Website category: book
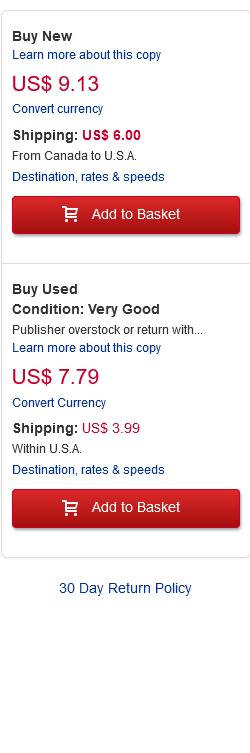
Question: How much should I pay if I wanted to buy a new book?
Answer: US$ 9.13

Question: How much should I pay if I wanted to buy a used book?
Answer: US$ 7.79

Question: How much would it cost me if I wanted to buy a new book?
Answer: US$ 9.13

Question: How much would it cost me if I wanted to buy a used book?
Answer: US$ 7.79

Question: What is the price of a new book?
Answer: US$ 9.13

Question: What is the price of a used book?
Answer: US$ 7.79

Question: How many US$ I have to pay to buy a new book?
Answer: US$ 9.13

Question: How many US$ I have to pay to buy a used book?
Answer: US$ 7.79

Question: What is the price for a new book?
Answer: US$ 9.13

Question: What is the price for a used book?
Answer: US$ 7.79

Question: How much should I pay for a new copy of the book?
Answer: US$ 9.13

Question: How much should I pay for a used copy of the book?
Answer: US$ 7.79

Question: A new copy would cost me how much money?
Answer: US$ 9.13

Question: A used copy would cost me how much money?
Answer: US$ 7.79

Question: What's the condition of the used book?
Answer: Very Good

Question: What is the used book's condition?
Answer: Very Good

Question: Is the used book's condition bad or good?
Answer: Very Good

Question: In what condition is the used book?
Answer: Very Good

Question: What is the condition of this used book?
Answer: Very Good

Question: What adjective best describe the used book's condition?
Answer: Very Good

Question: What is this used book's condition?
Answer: Very Good

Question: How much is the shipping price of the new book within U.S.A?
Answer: US$ 6.00

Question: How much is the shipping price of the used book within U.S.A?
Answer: US$ 3.99

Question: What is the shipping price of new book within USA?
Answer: US$ 6.00

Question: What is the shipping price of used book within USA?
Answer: US$ 3.99

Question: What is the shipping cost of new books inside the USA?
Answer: US$ 6.00

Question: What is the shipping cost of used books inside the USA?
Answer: US$ 3.99

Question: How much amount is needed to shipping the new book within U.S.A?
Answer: US$ 6.00

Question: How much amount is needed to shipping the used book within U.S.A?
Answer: US$ 3.99

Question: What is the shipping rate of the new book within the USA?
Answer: US$ 6.00

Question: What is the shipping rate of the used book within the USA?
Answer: US$ 3.99

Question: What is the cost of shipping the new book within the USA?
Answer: US$ 6.00

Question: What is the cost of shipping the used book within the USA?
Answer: US$ 3.99

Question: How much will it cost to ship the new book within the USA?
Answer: US$ 6.00

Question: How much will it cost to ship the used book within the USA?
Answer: US$ 3.99